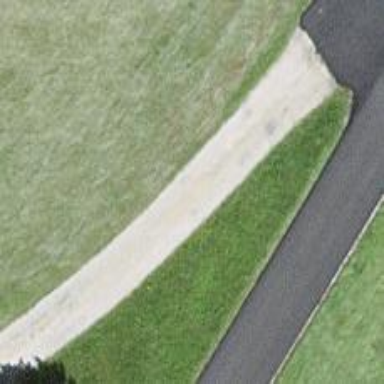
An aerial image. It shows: Gravel driveway designated as service road.